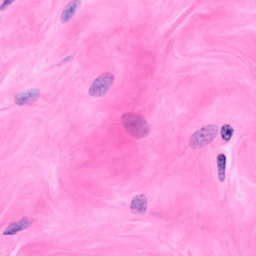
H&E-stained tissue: Breast